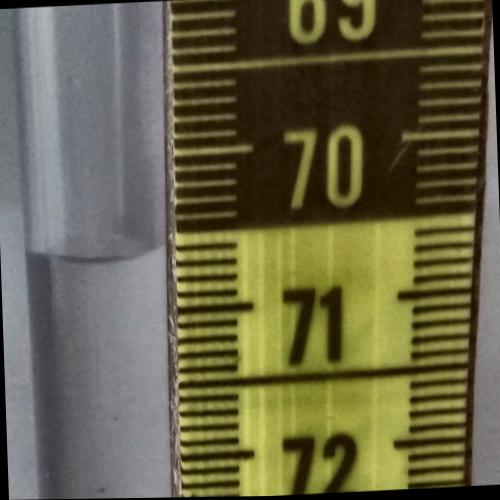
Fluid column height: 70.6 cm